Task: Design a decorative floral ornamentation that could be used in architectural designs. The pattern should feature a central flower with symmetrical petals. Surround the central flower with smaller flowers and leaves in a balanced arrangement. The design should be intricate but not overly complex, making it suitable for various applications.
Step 1563:
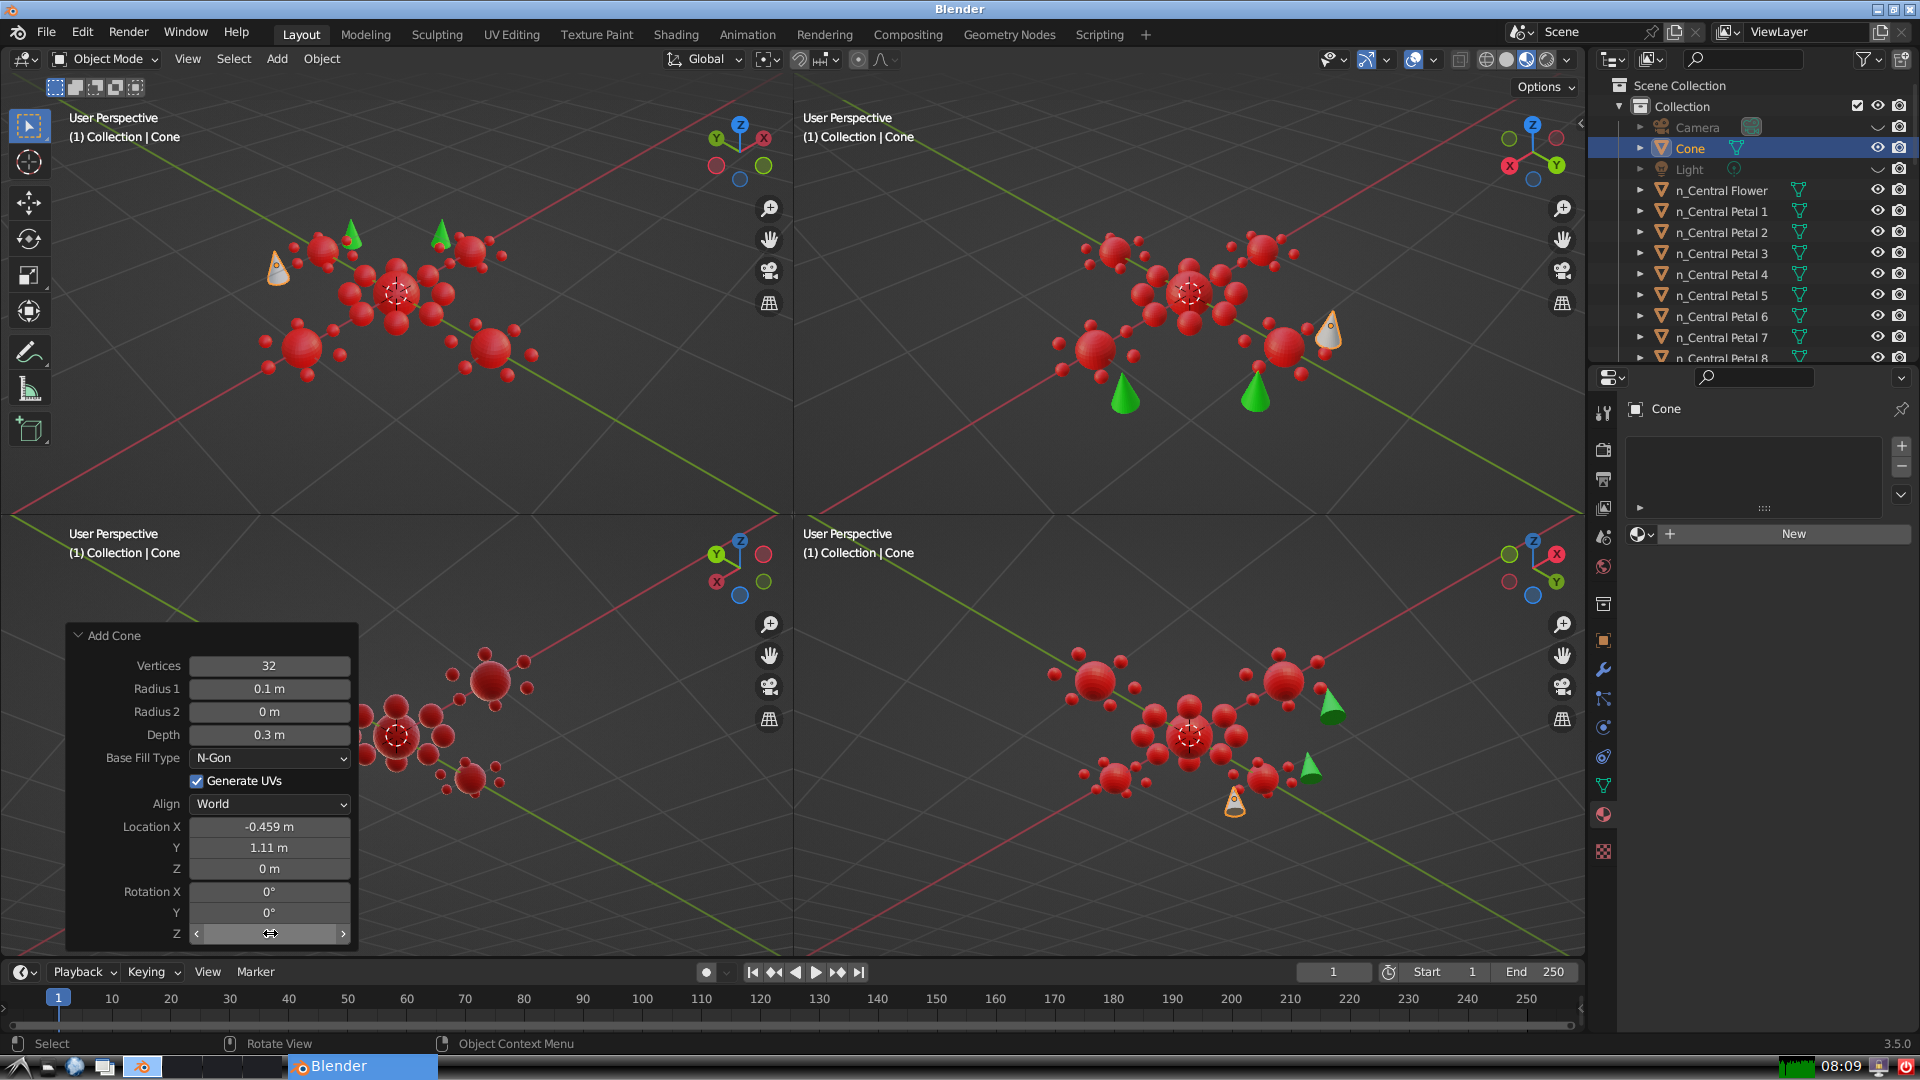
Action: click: no